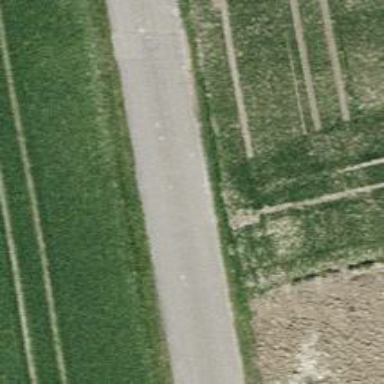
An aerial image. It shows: Well-maintained track road of grade 1.